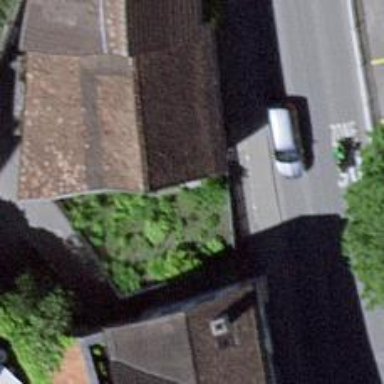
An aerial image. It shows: Set of steps on the road.